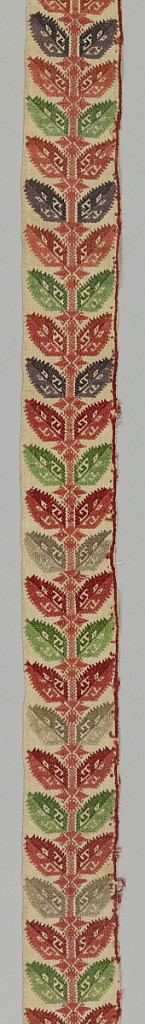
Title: Border
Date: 18th century
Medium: silk embroidery on linen foundation Technique: embroidered in running and chain stitches on plain weave
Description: Narrow strip cut from a bed curtain, with design of pairs of leaves in red, green, purple and grey on natural.